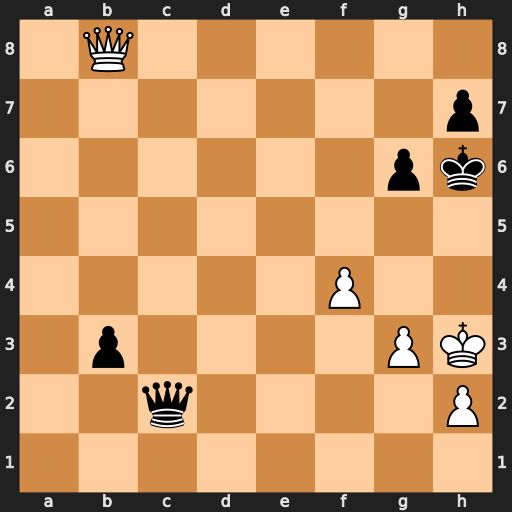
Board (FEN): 1Q6/7p/6pk/8/5P2/1p4PK/2q4P/8
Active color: w
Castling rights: -
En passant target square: -
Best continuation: Qf8+ Kh5 g4#